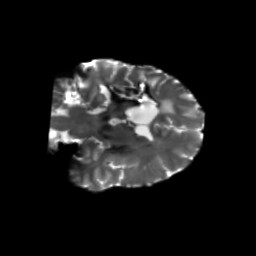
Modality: T2w
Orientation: coronal
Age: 44
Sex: female
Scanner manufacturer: siemens
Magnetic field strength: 3 T
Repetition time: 5.47 s
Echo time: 0.0854 s